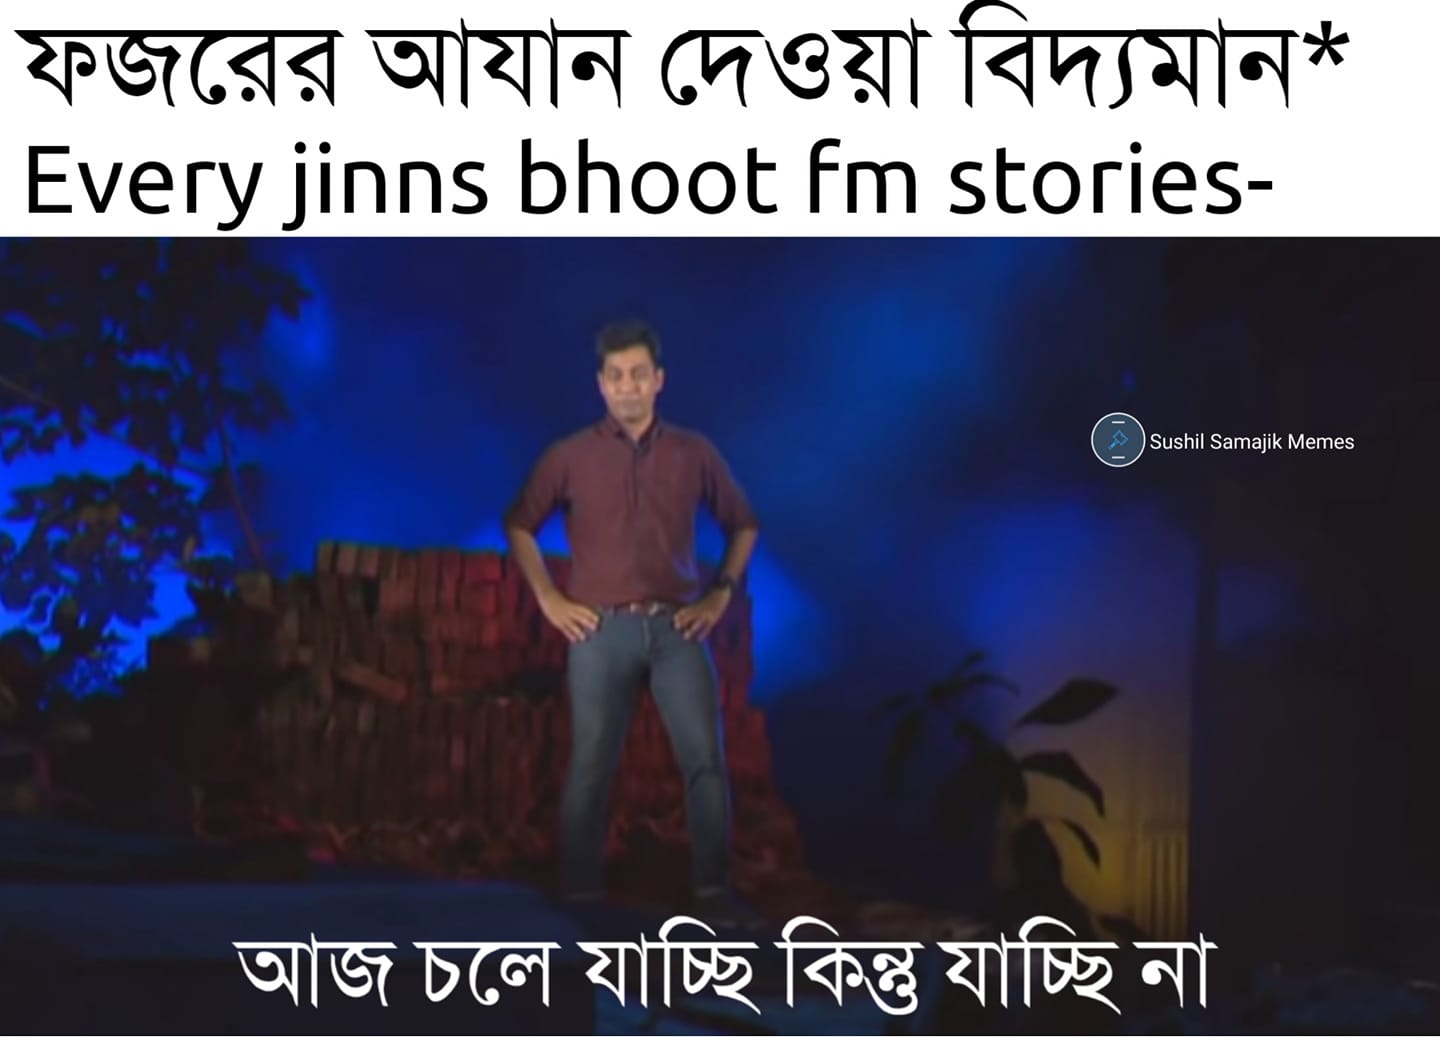
Caption: ফজরের আযান দেওয়া বিদ্যমান*  Every jinns bhoot fm stories -     আজ চলে যাচ্ছি কিন্তু যাচ্ছি না
Label: non-hate